Here is the time-frequency representation (spectrogram) of a rolling-element bearing's vibration measurement. Determine the bearing's health state. Answer with exactly one of: normal, inner_race, outer_race, ball.
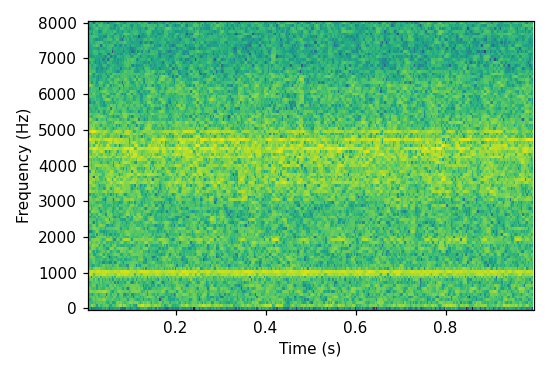
Answer: outer_race